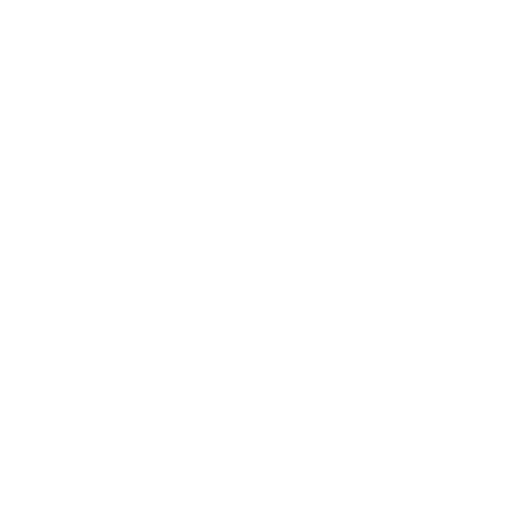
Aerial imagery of mountain in Nevada named O'Briens Knob containing only shrub